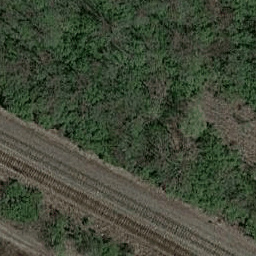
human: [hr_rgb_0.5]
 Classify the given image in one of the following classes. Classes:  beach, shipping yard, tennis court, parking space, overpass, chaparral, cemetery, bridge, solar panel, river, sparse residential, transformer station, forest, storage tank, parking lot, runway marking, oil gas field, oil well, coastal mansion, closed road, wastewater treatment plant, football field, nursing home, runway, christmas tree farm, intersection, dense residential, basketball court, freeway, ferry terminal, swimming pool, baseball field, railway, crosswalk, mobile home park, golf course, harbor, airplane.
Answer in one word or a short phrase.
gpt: railway